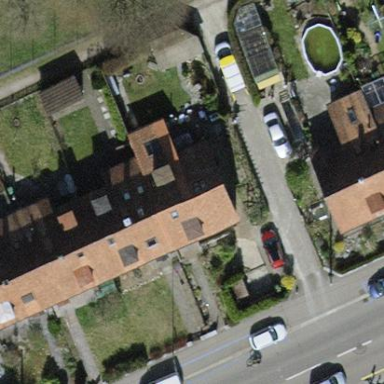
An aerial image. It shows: Building with tile roof.